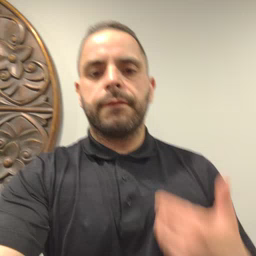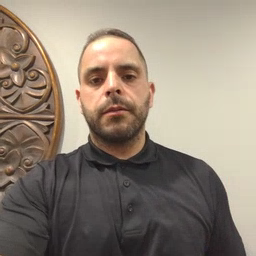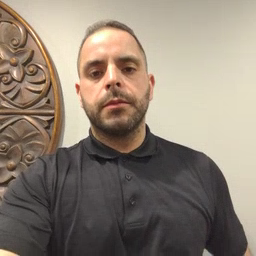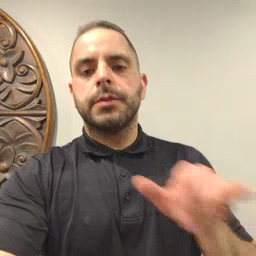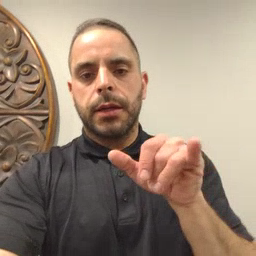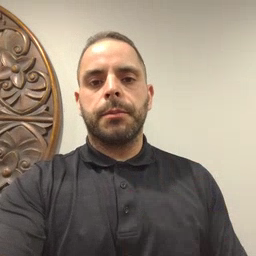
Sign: same